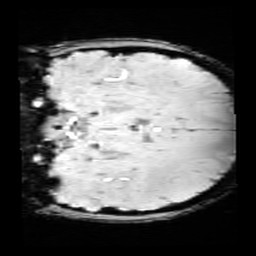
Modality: SWI
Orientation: coronal
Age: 13
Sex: male
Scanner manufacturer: siemens
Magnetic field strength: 3 T
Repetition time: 0.027 s
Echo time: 0.02 s